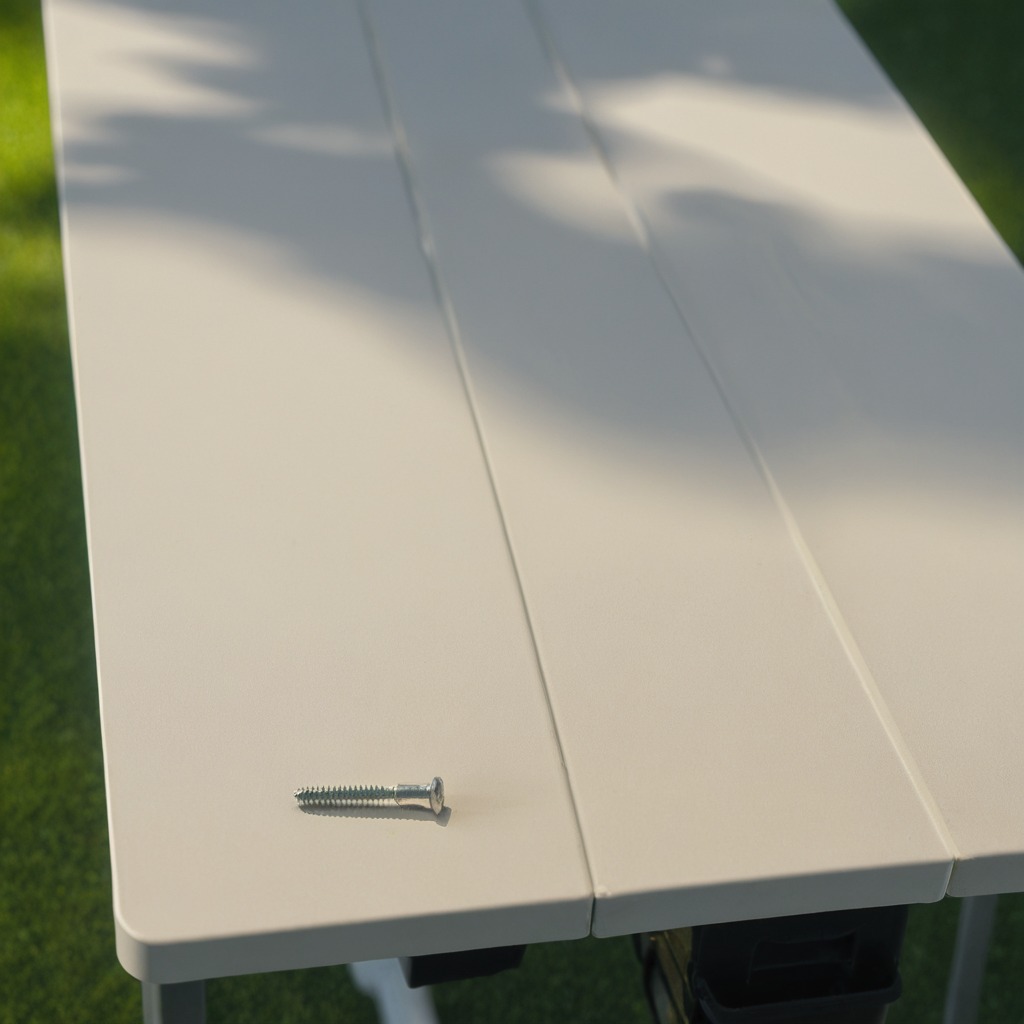
A metal screw is lying on a clean utility table in a temporary outdoor tool station.